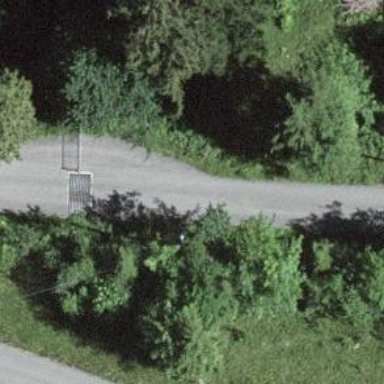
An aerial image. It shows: Unclassified road.